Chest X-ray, PA view. Patient: 30 years old, sex M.
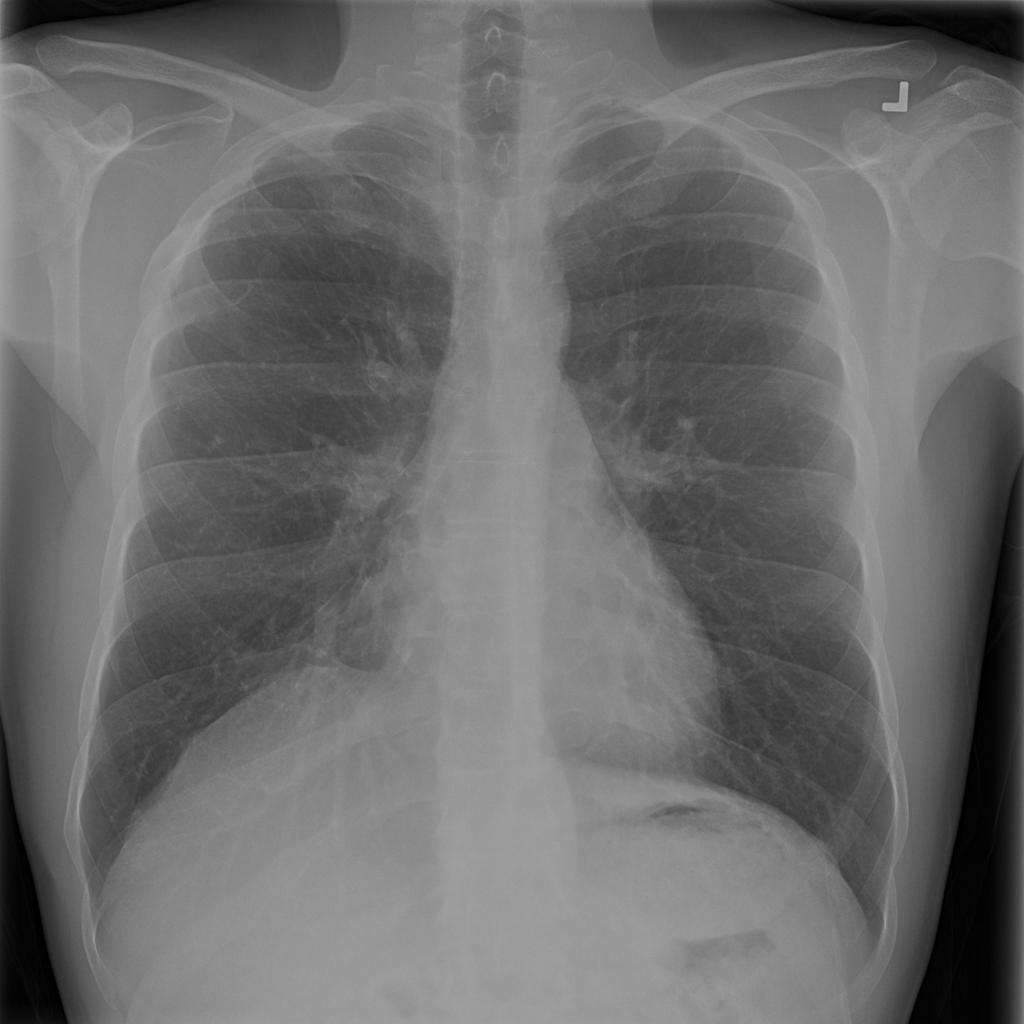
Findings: No Finding